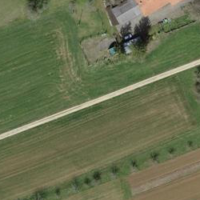
EUNIS habitat code: 52
Species observed at this site:
Echium vulgare